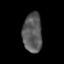
Tissue: prostate
Cell type: T cells
Senescence score: 0.3105
Nuclear area (px): 745
Mean DAPI intensity: 88.926